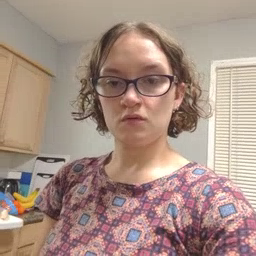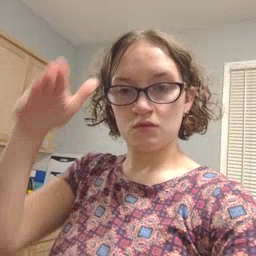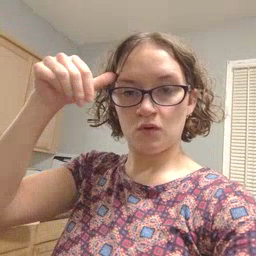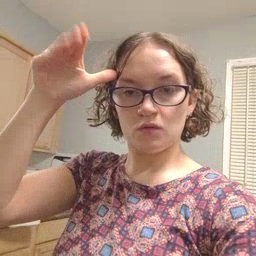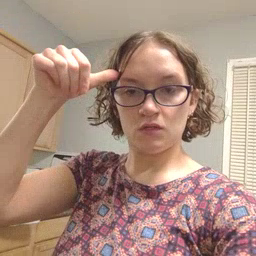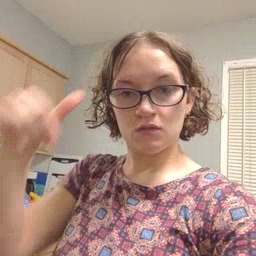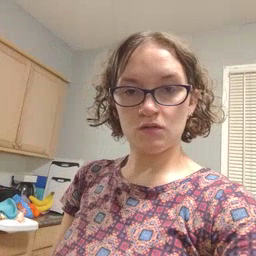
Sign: donkey